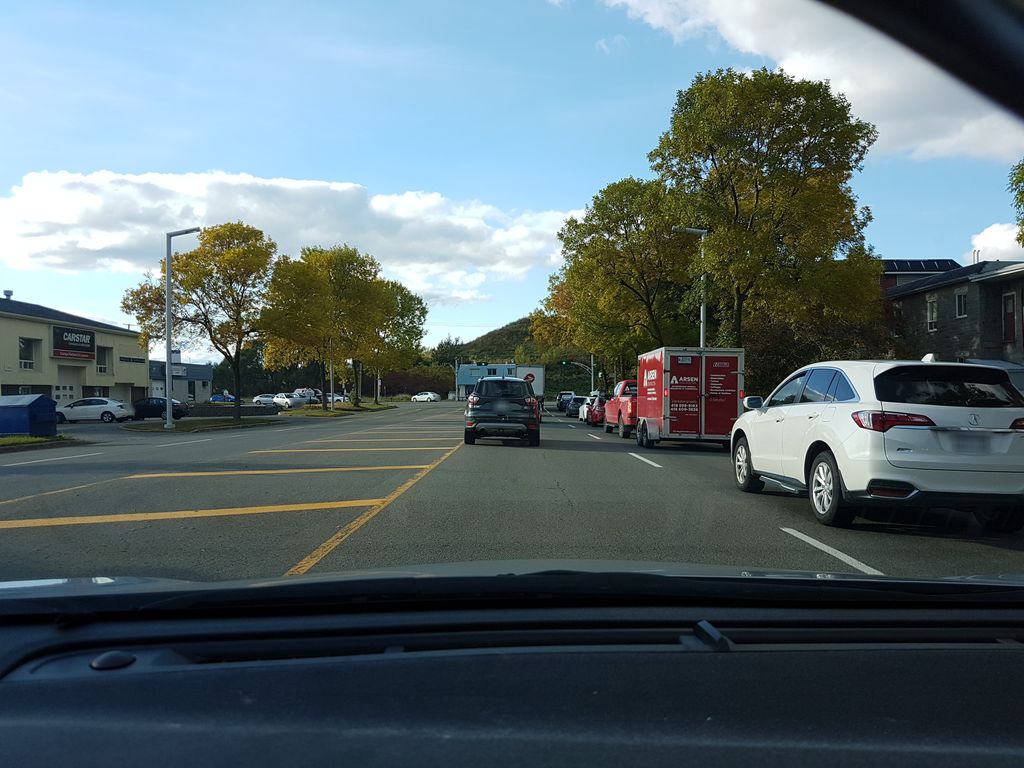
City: quebec_city